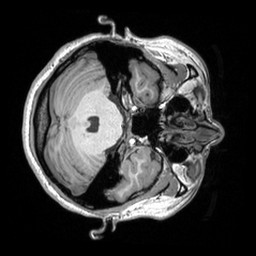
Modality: T1w
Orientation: axial
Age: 22
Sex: female
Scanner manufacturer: siemens
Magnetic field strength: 3 T
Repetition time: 2.53 s
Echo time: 0.00298 s